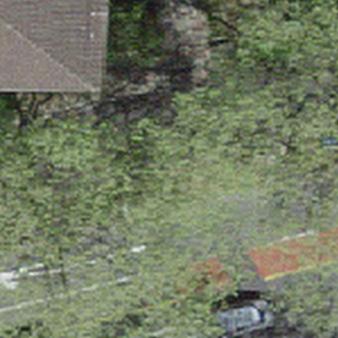
Label: other